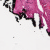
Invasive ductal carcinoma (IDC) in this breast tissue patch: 0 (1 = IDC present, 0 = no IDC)